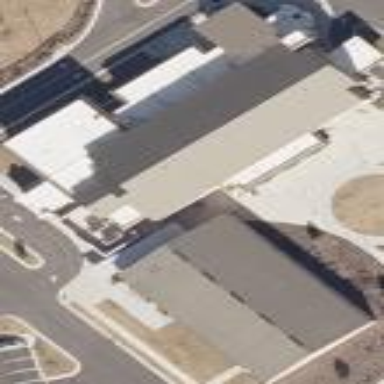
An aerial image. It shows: Community center building.